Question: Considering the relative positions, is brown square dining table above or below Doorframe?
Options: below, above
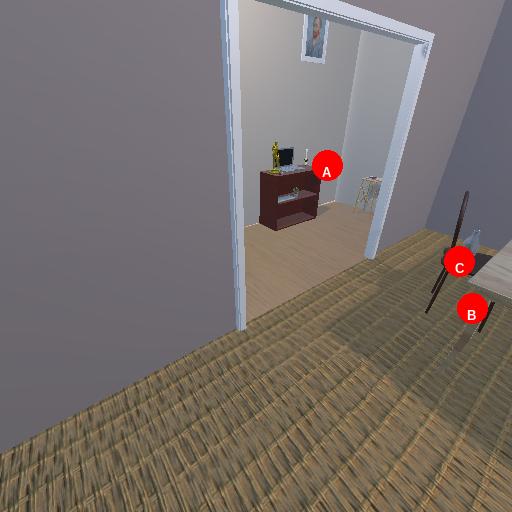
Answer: below